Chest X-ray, PA view. Patient: 33 years old, sex M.
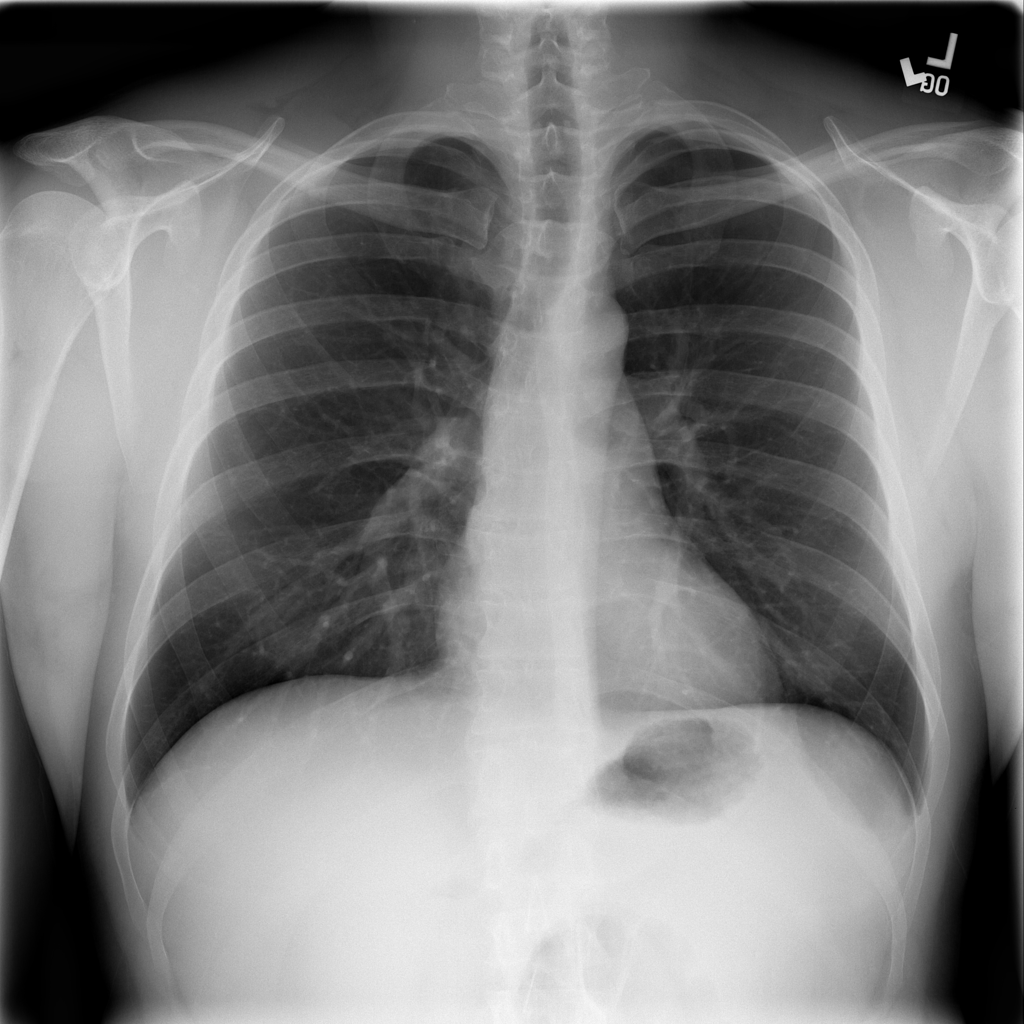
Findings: No Finding